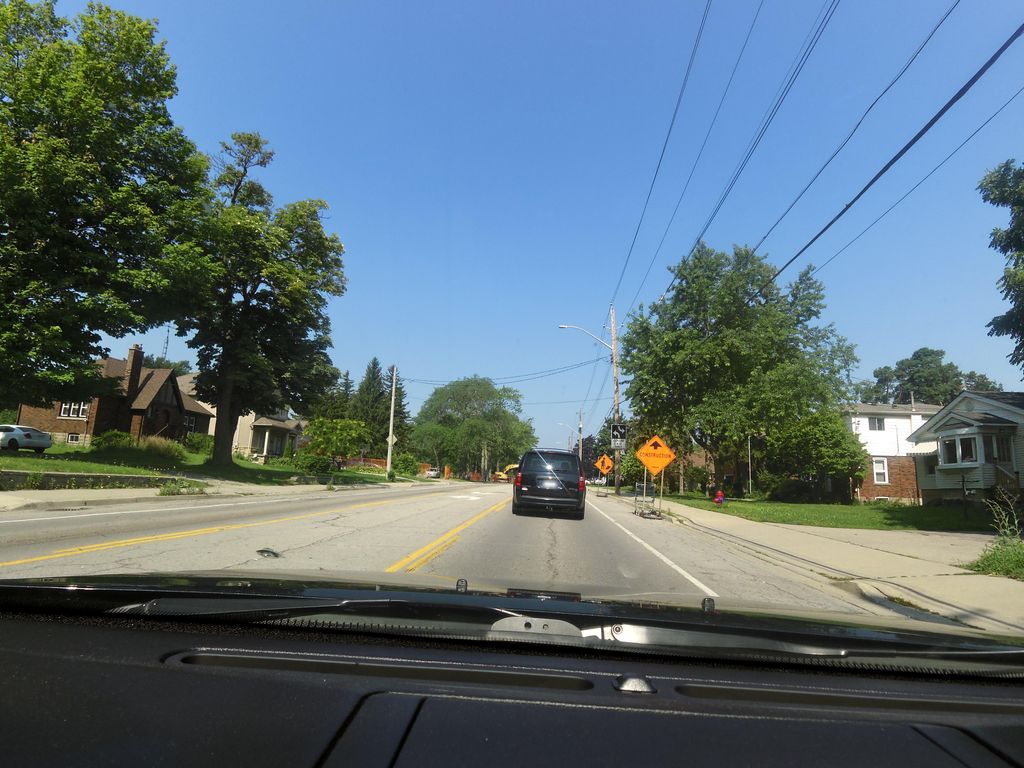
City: hamilton